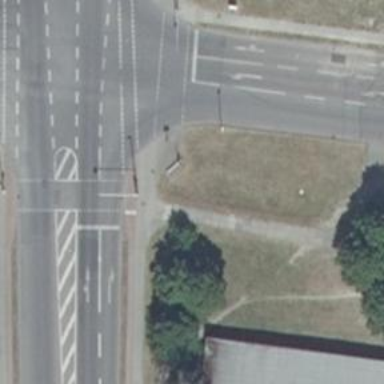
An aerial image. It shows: Traffic signal crossing.